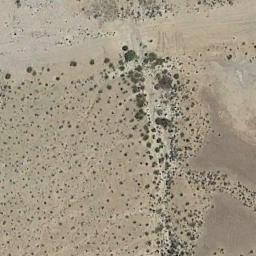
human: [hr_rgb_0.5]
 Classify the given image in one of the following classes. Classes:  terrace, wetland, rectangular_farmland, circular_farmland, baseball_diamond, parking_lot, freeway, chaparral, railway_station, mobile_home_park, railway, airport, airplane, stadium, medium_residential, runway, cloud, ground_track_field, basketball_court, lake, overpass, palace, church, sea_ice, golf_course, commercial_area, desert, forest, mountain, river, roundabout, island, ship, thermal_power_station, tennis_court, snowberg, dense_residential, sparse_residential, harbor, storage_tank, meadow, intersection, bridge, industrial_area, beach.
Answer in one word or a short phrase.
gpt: chaparral